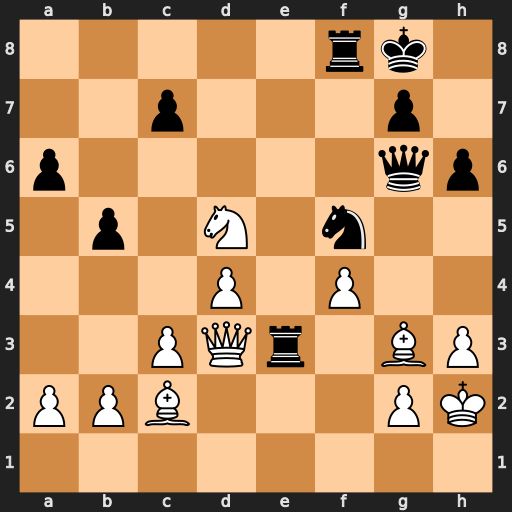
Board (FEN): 5rk1/2p3p1/p5qp/1p1N1n2/3P1P2/2PQr1BP/PPB3PK/8
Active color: w
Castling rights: -
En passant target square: -
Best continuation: Qxe3 Nxe3 Ne7+ Kf7 Nxg6 Nxc2 Nxf8